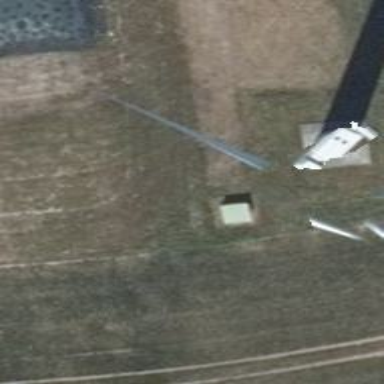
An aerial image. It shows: Wind generator in the form of horizontal axis wind turbine.